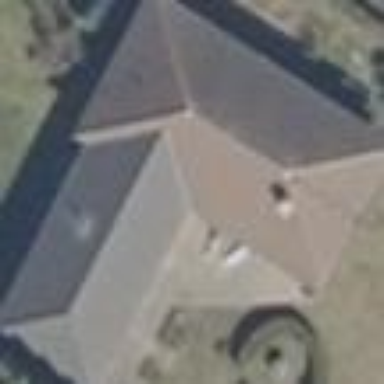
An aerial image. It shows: Simple and straightforward house.